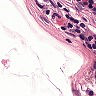
Metastatic tissue present: no